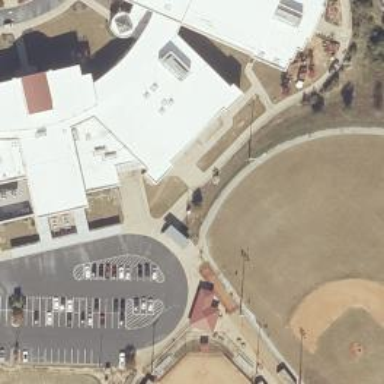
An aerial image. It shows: School.